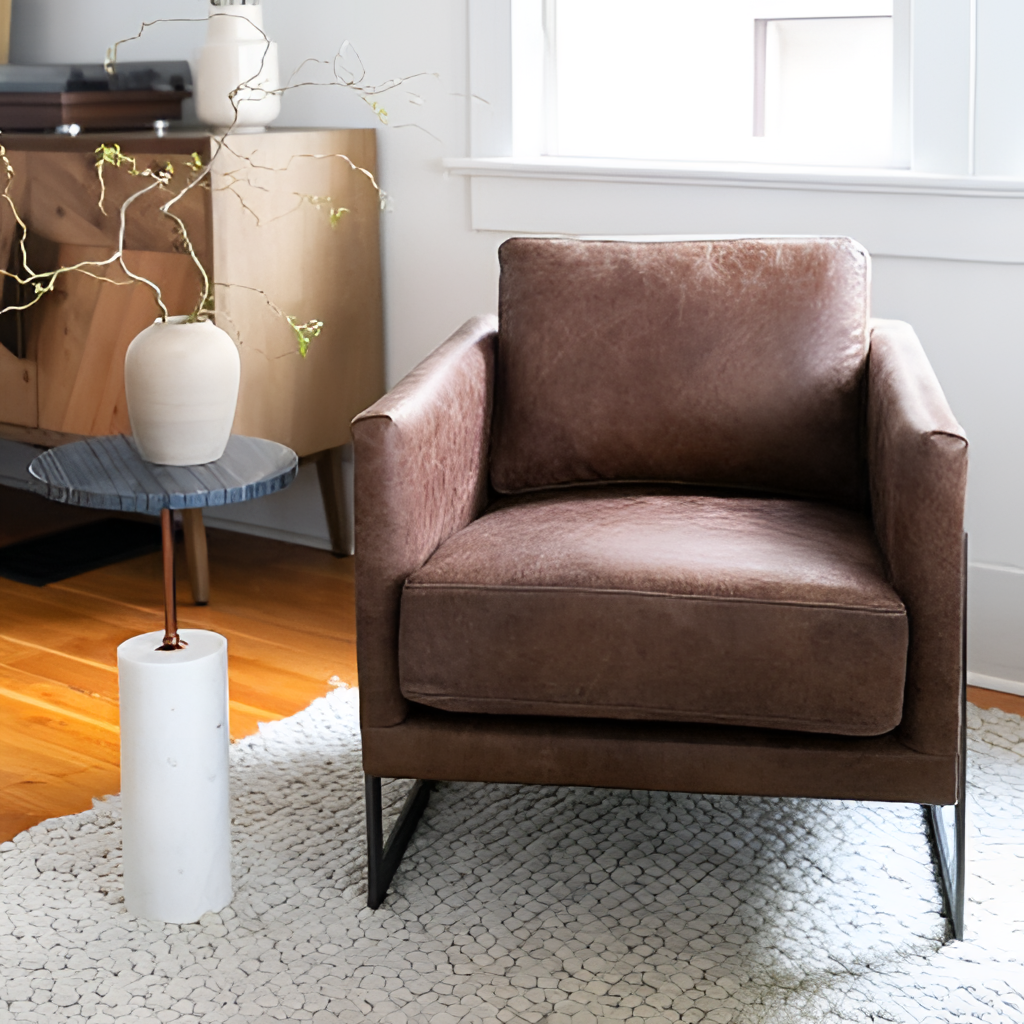
living room, brown leather armchair, modern, paint wallpaper, with solid pattern, wood flooring, with plank pattern